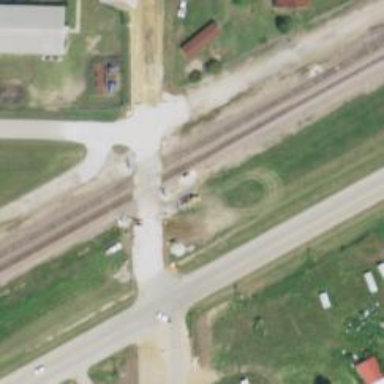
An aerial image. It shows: Level crossing along the railway.